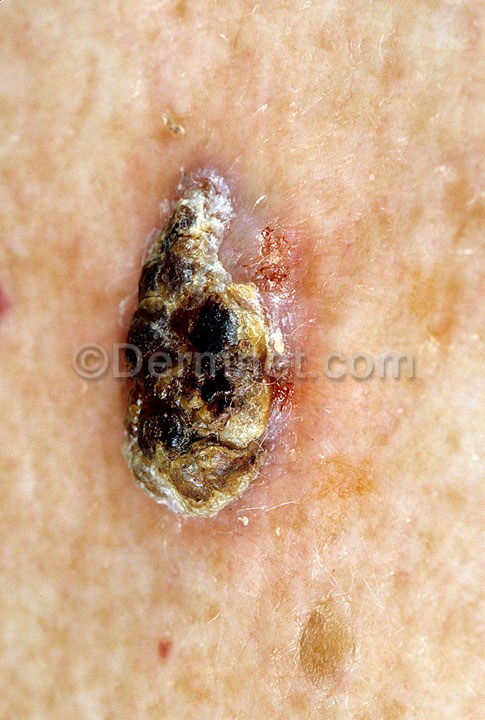
Disease: Actinic Keratosis Basal Cell Carcinoma and other Malignant Lesions